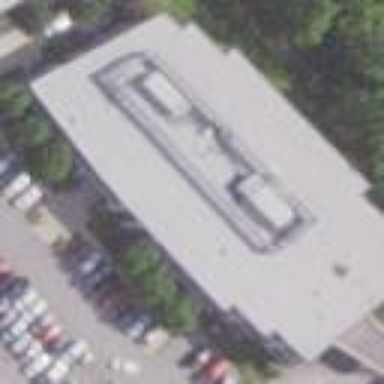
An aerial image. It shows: Clinic building offering healthcare services.